Question: I'm working on a pie chart, for that, i'm using <URL>'.
I don't want to display 0% values in a pie chart, I got a solution for that to use value formatted.
'''
public class CustomPercentFormatter implements IValueFormatter {
private DecimalFormat mFormat;
public CustomPercentFormatter() {
mFormat = new DecimalFormat("###,###,##0.0");
}
public CustomPercentFormatter(DecimalFormat format) {
this.mFormat = format;
}
@Override
public String getFormattedValue(float value, Entry entry, int dataSetIndex, ViewPortHandler viewPortHandler) {
if (value == 0.0f)
return "";
return mFormat.format(value) + " %";
}
}
'''
But if I'm using lines option then the line is displayed for 0 % values and overlapping for multiple 0% values, so can anyone help me to ?

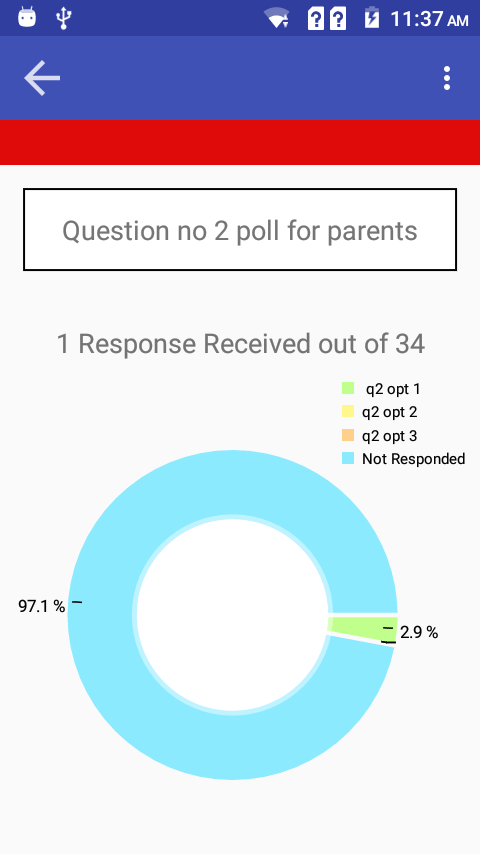
Answer: I changed the method 'drawValues' in 'PieChartRenderer' class.
Do not display line if value is 0.
Just put one condition:
'''
if (entry.getValue() != 0.0) {
if (dataSet.getValueLineColor() != ColorTemplate.COLOR_NONE) {
c.drawLine(pt0x, pt0y, pt1x, pt1y, mValueLinePaint);
c.drawLine(pt1x, pt1y, pt2x, pt2y, mValueLinePaint);
}
}
'''
Instead of following code:
'''
if (dataSet.getValueLineColor() != ColorTemplate.COLOR_NONE) {
c.drawLine(pt0x, pt0y, pt1x, pt1y, mValueLinePaint);
c.drawLine(pt1x, pt1y, pt2x, pt2y, mValueLinePaint);
}
'''